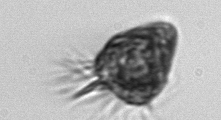
Label: Strombidium_morphotype2